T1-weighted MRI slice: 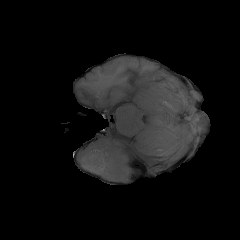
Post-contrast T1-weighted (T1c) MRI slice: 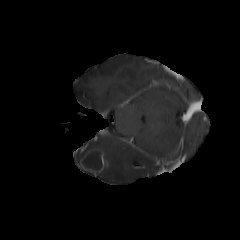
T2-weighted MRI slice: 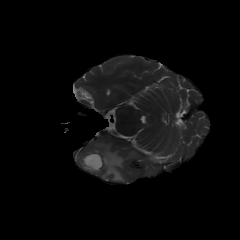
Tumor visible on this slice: yes